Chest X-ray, PA view. Patient: 56 years old, sex F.
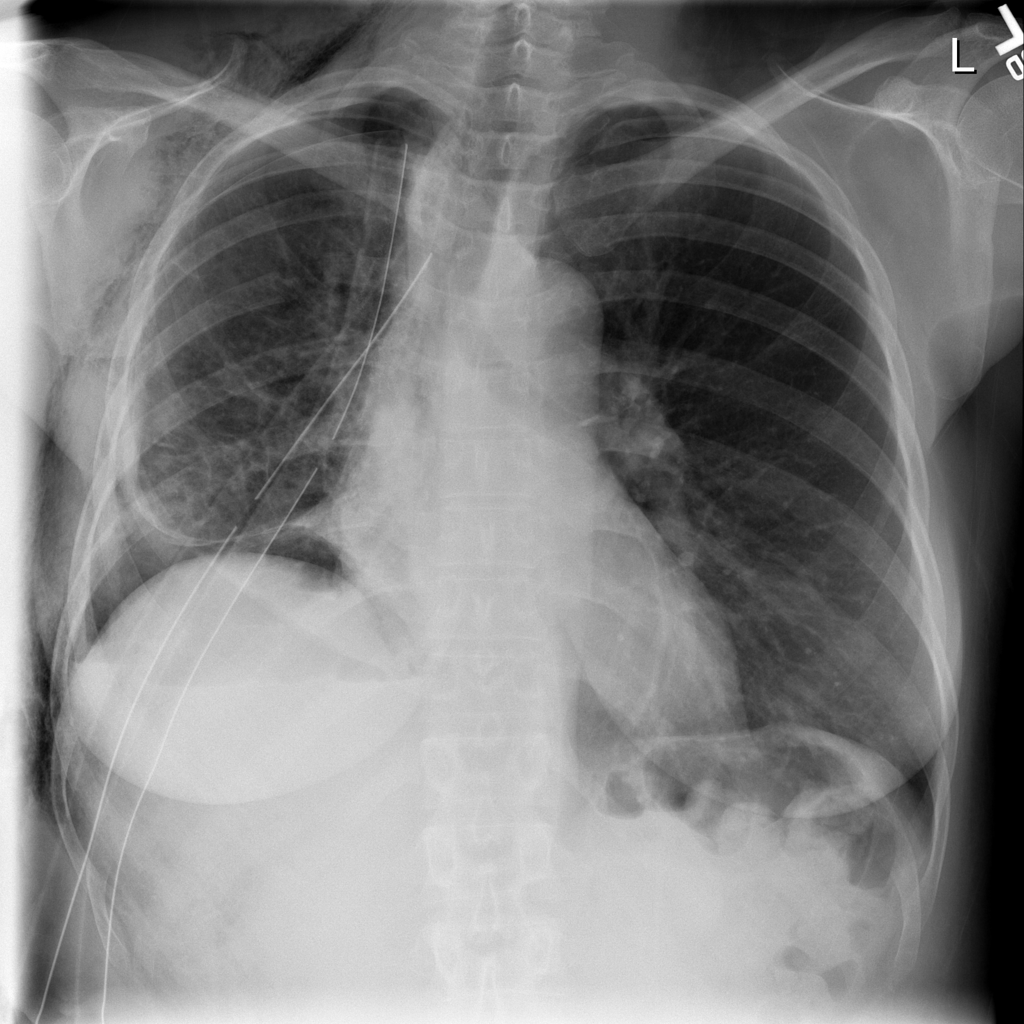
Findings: Pneumothorax